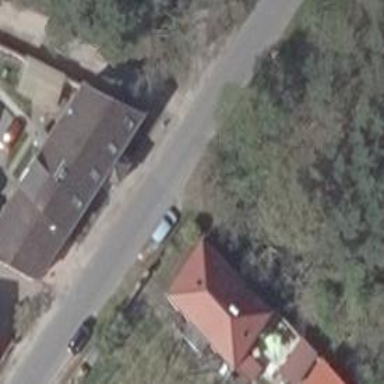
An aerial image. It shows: Asphalt road in residential area.